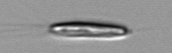
Label: Chrysochromulina